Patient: sex F, age 58
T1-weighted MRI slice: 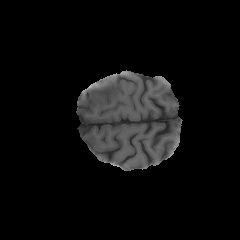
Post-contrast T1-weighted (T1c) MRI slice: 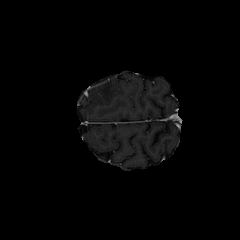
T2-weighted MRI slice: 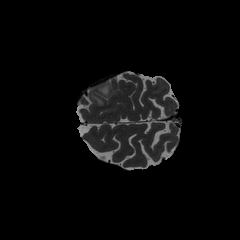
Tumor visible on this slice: yes
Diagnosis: Glioblastoma, IDH-wildtype
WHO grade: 4